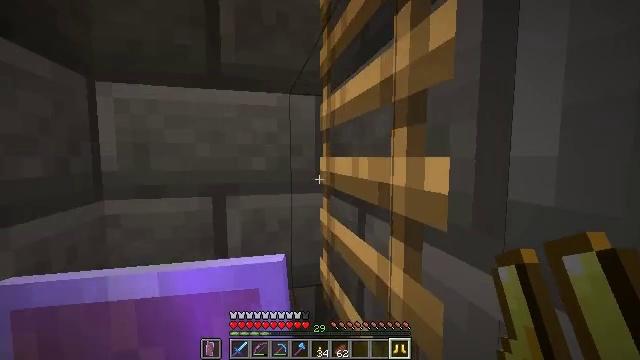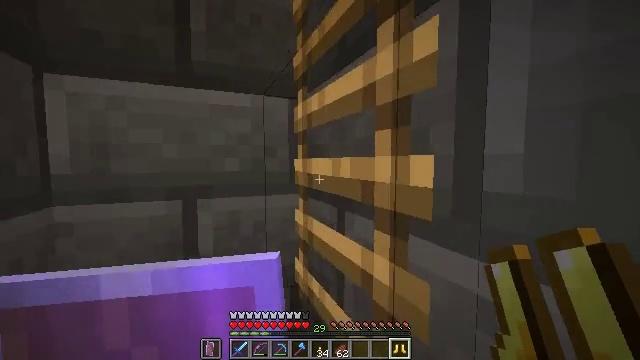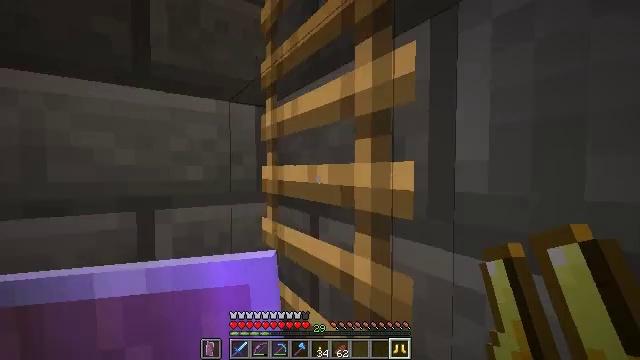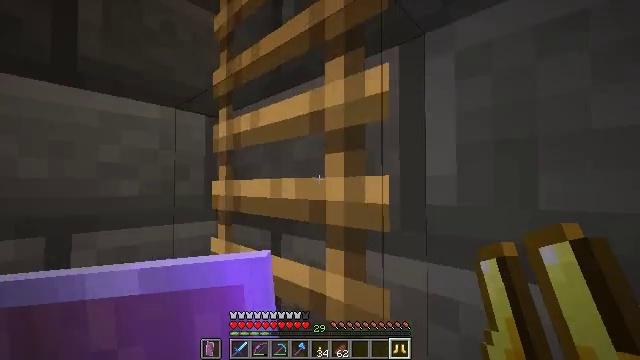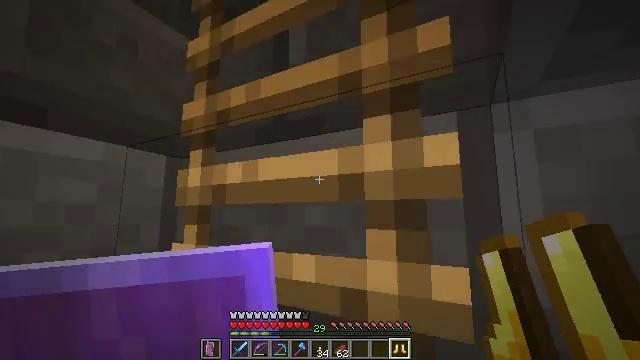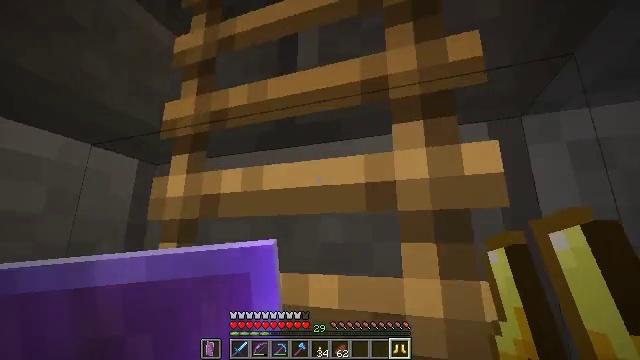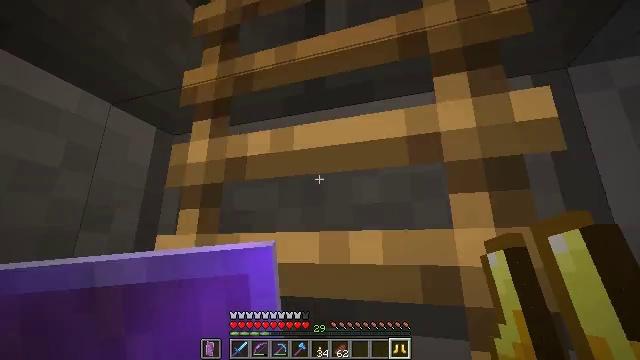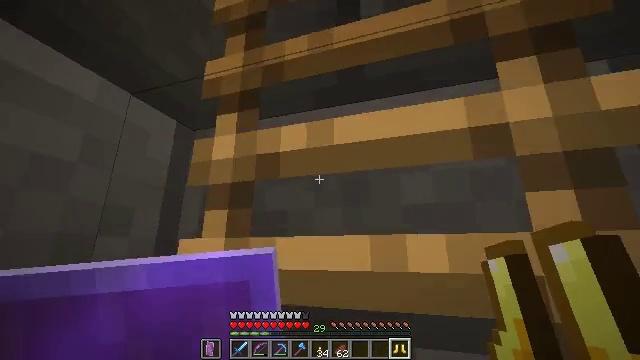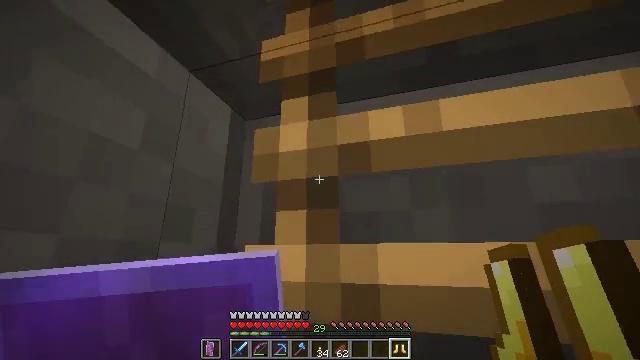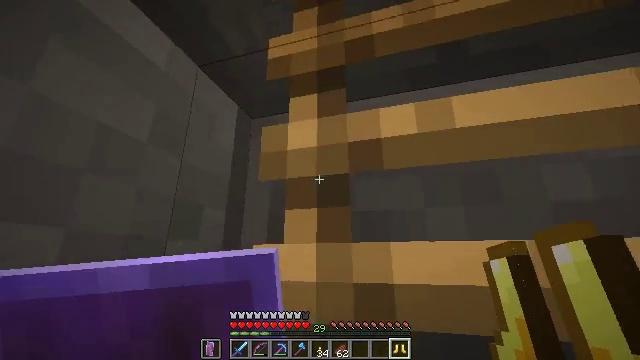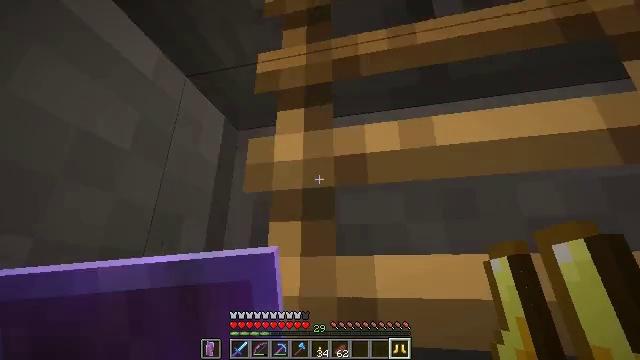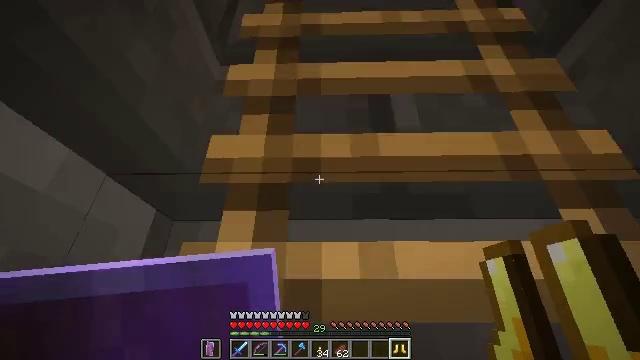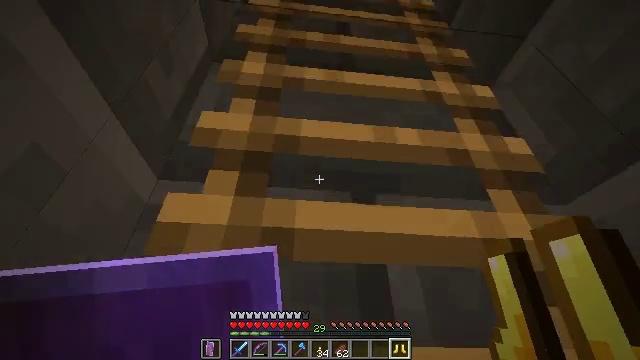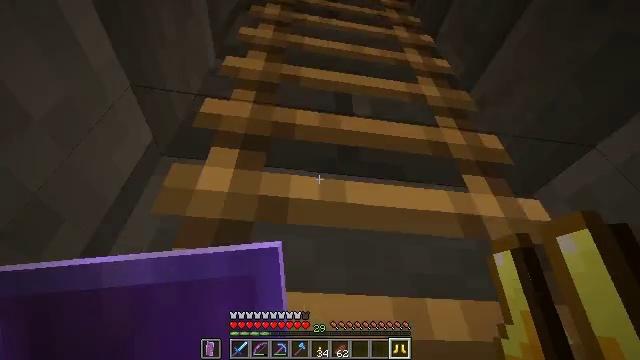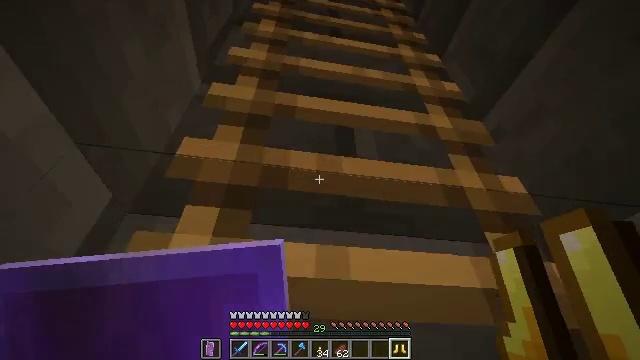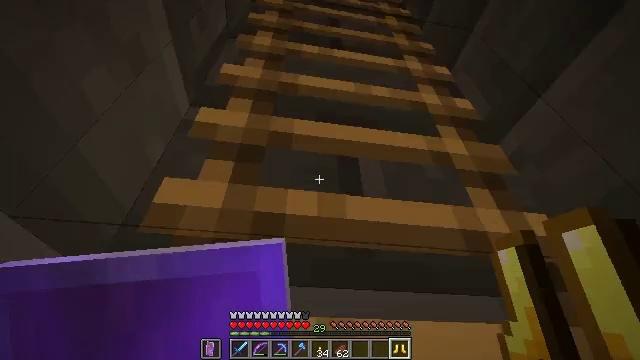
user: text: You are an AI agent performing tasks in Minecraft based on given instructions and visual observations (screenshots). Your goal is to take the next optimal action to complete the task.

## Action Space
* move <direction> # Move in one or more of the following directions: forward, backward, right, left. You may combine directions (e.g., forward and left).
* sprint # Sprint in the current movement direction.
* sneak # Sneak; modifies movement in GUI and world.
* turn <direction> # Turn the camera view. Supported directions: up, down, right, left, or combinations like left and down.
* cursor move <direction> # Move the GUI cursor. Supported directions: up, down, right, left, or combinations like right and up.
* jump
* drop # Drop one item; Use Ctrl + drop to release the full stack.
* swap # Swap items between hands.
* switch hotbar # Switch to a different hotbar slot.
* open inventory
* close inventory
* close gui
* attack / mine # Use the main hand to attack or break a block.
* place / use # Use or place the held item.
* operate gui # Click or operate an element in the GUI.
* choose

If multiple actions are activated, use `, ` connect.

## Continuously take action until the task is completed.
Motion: motion action
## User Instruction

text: Craft blaze powder.
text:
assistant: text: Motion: move forward and move left, turn right
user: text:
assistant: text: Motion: move forward and move left, turn right and up
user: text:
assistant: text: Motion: move forward and move left, turn right and up
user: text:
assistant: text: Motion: move forward and move left, turn right and up, jump
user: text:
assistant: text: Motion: move forward and move left, turn right and up, jump
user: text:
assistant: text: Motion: move forward and move left, turn right and up, jump
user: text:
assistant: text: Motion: move forward and move left, jump
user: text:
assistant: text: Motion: move forward and move left, jump
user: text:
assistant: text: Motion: move forward and move left, turn up
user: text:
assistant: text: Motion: move forward and move left, turn right and up
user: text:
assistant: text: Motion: move forward, turn right and up, jump
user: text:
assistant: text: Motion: move forward, turn right and up, jump
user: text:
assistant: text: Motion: move forward, turn right and up, jump
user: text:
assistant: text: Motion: move forward, jump
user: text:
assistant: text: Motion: move forward, jump
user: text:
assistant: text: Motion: move forward, turn left, jump
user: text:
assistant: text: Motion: move forward, jump
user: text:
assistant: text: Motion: move forward, jump
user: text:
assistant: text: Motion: move forward, jump
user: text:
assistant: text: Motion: move forward, jump
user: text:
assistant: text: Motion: move forward, jump
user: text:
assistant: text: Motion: move forward, jump
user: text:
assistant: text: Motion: move forward, jump
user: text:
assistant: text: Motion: move forward, jump
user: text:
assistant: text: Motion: move forward, jump
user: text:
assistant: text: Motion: move forward, jump
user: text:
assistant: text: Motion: move forward, jump
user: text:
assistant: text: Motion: move forward, jump
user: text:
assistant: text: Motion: move forward, jump
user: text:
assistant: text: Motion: move forward, jump